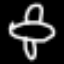
Label: airplane